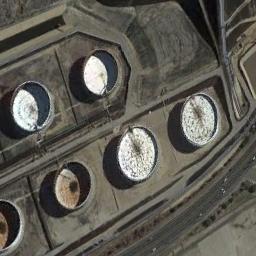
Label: storage_tank